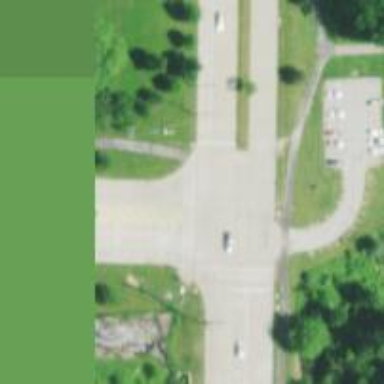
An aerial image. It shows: Crossing road.